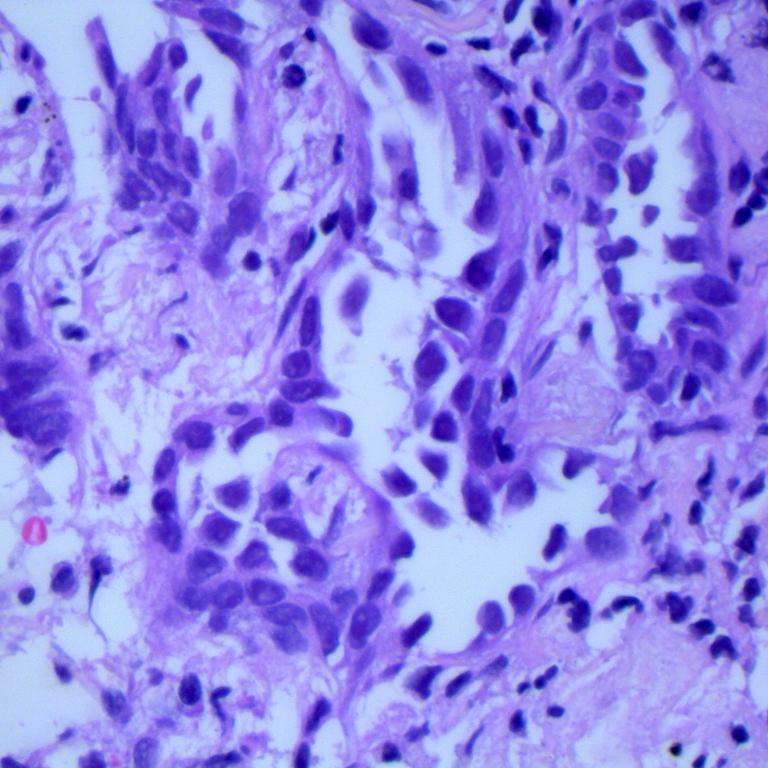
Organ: lung
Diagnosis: adenocarcinomas